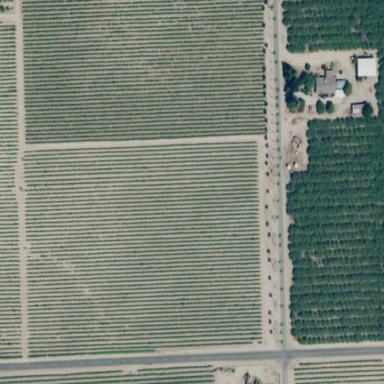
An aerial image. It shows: Vineyard with grape crops.